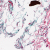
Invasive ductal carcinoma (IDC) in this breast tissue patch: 0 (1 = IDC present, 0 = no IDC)